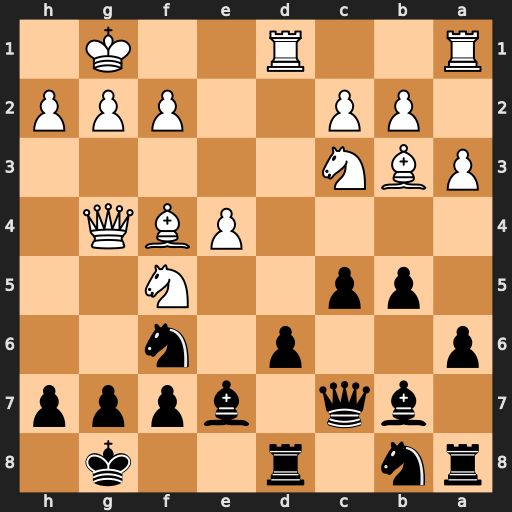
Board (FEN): rn1r2k1/1bq1bppp/p2p1n2/1pp2N2/4PBQ1/PBN5/1PP2PPP/R2R2K1
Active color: b
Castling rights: -
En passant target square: -
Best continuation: Nxg4